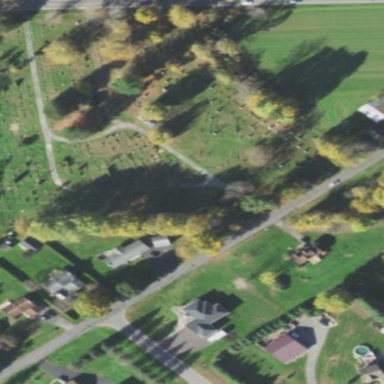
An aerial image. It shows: Cemetery.